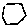
Label: hexagon